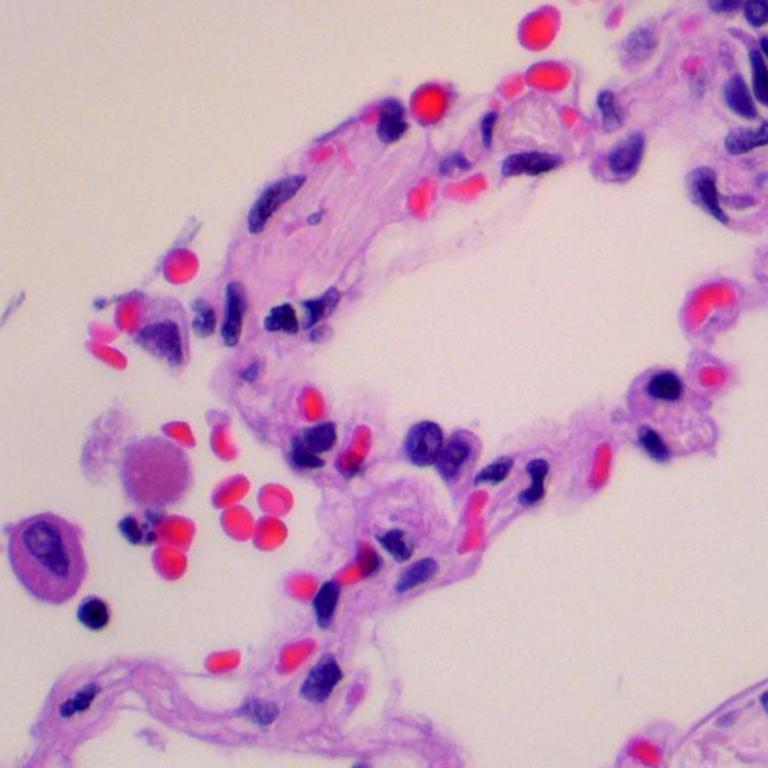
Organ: lung
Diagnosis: benign